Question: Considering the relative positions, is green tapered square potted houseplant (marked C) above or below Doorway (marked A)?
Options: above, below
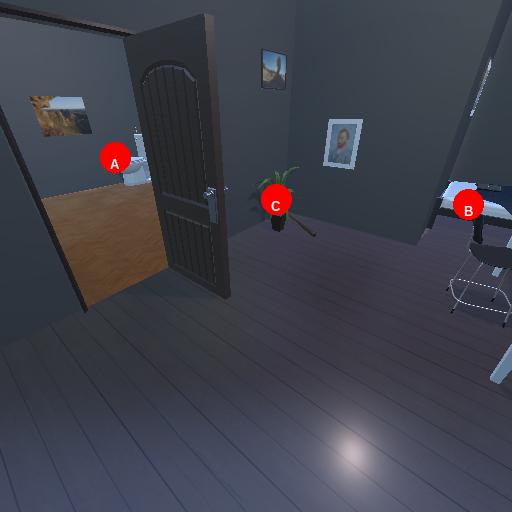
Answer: above